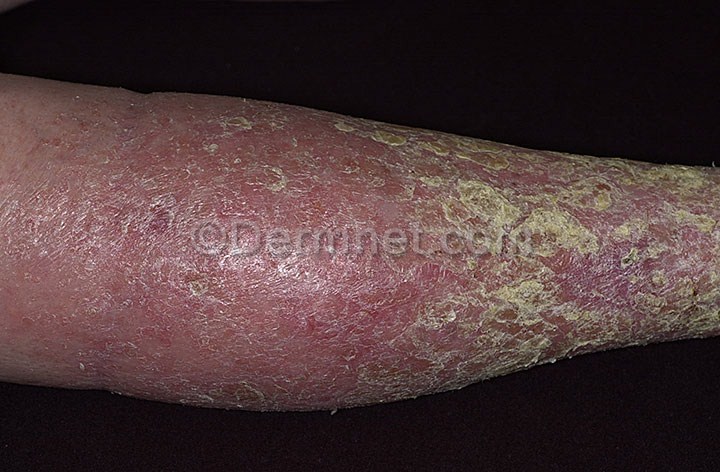
Disease: Eczema Photos